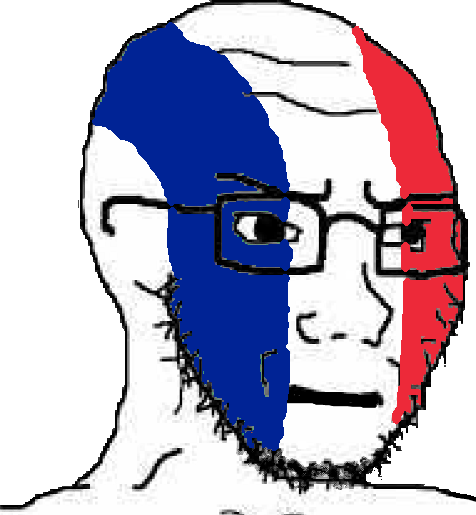
Label: 5_Soyjak